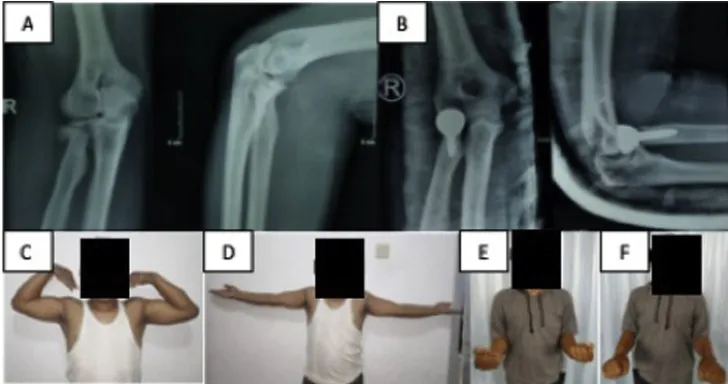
A Pre-operation AP/Lateral X-Ray of the right elbow from the first patient showing displacement and comminution of the radial head. Fig. 1B Post-operation AP/Lateral X-Ray of the right elbow from the same patient. The injury was treated with radial head arthroplasty. Fig. 1C-F Active ROM evaluation of the same patient; elbow flexion of 110 ; elbow extension of 10 ; elbow supination of 85 ; elbow pronation of 75.
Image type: radiology (x_ray)